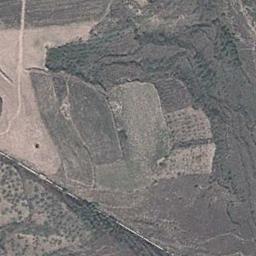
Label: terrace